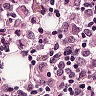
Metastatic tissue present: yes